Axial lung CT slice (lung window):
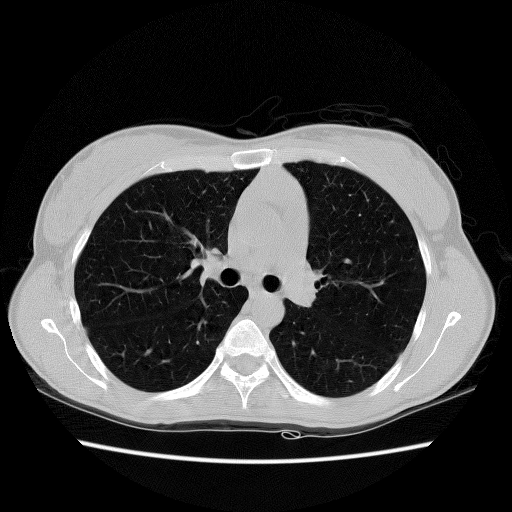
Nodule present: no